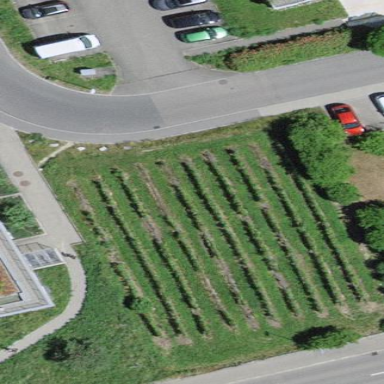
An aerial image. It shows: Vineyard where grapes are grown.